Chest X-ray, AP view. Patient: 58 years old, sex F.
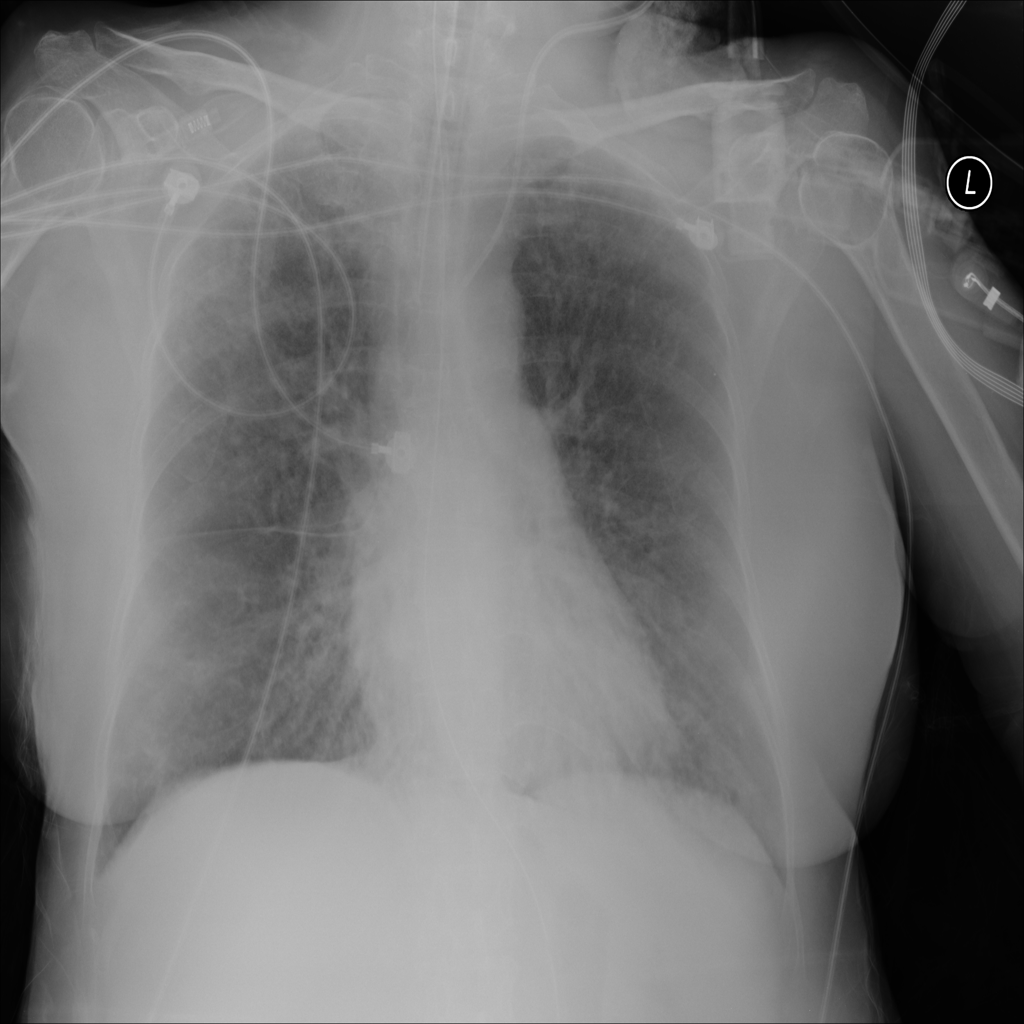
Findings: Consolidation, Infiltration